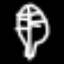
Label: leaf